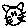
Label: cat